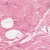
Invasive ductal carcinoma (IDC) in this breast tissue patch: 0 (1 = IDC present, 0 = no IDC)